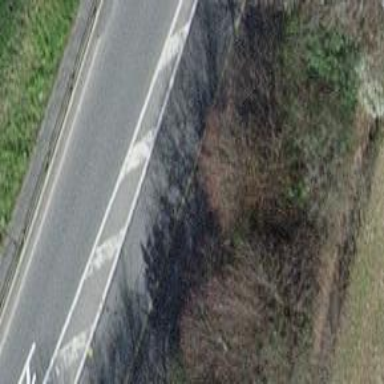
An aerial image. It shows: Asphalt road with primary designation. There is designated lane for cycling and trolley wires are present.